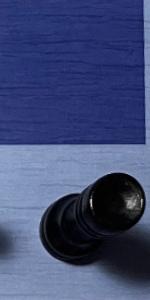
Label: Rook_Black